Question: I'm new with javascript so hopefully what I want would work.
I checked a few forums and tutorials and most of them only teaches things like
'''
<p>Original name: <span id="origname"></span></p>
<p>New name: <span id="newname"></span></p>
<script>
var employees = [
{ "firstName" : "John" , "lastName" : "Doe" },
{ "firstName" : "Anna" , "lastName" : "Smith" },
{ "firstName" : "Peter" , "lastName" : "Jones" }, ];
document.getElementById("origname").innerHTML=employees[0].firstName + " " + employees[0].lastName;
// Set new name
employees[0].firstName="Gilbert";
document.getElementById("newname").innerHTML=employees[0].firstName + " " + employees[0].lastName;
</script>
'''
which is pretty understandable but I just want to do something as simple as input a text field then submit and within the same page at the bottom will show whatever the text is being inputted.
I wonder if anyone can give me a hand with this.
# the above is what I want...
EDITED
This is what I have at the moment after getting the replies from all the nice people and the script makes sense to me but somehow it's still not working though :(
'''
<!DOCTYPE html>
<html>
<head>
<meta charset="utf-8">
<title></title>
<script src="jquery-1.9.1.min.js"></script>
</head>
<body>
<form action=" " method="post">
<input id="myInput" type="text"/>
<input id="myButton" type="button" value="submit"/>
<p id="myOutput"></p>
</form>
<script>
$("#myButton").click(function() {
var data = $("#myInput").val();
$("#myOutput").val(data);
});
</script>
</body>
'''
---
additional question out of the blue.
let's say at the moment my code is
'<p id="myOutput" style="color: yellow; background: black; width: 100px;"></p>'
is jquery able to change the codes?
let's say if somehow I type red then the code would be
'<p id="myOutput" style="color: red; background: black; width: 100px;"></p>'
and if I have another input text area and input 200 then the code would be
'<p id="myOutput" style="color: yellow; background: black; width: 200px;"></p>'
something like that....
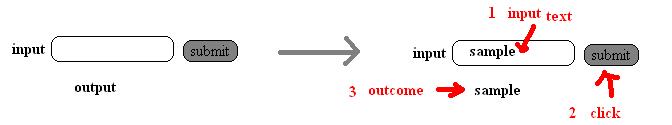
Answer: Based on the picture you supplied, I would approach this using AJAX for the data submission and then jQuery to update/reflect a '<div>' on the page (#3 in your pic).
You might already know how to do the above but if not, I found these tutorials extremely helpful when learning AJAX and updating div's with jQuery:
Handling a form with AJAX: <URL>
Then updating a '<div>' on your page using the 'success' function when AJAX is done: <URL>
However, if you don't actually need to process the data...then just use JQUERY to handle all of it! Normal form, then use the below to update the DIV with the data onclick of submit.
'''
<div id="output"></div>
<script>
$("#submit").click(function() {
var output = $("#new_name").val();
$("#output").text(output);
});
</script>
'''
Thanks for posting the code. I fiddled a working solution here <URL>
And here is the code with the comment on the line that had the issue:
'''
<form action=" " method="post">
<input id="myInput" type="text" />
<input id="myButton" type="button" value="submit" />
<p id="myOutput"></p>
</form>
<script>
$("#myButton").click(function () {
var data = $("#myInput").val();
// $("#myOutput").val(data); this should be .text instead of .val
$("#myOutput").text(data);
});
</script>
'''
Let me know how this works. And don't forget to mark it as the answer (if it works) for future users. Thanks!